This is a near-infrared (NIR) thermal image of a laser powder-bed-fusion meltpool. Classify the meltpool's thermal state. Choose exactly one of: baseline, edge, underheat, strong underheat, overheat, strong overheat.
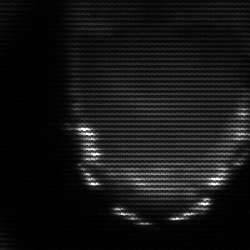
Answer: edge